Aerial crown-view tile of a tropical tree (Barro Colorado Island, Panama), acquired 20250217:
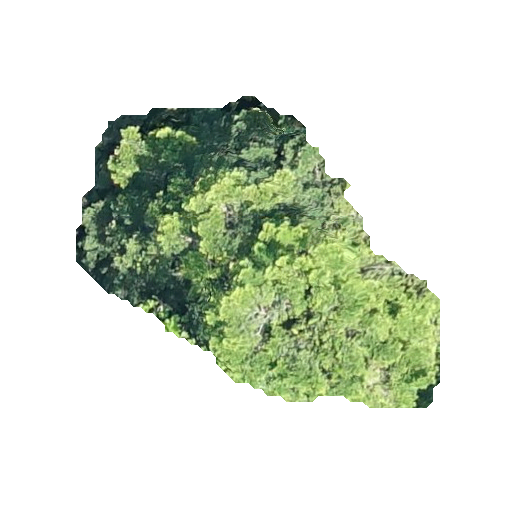
Species: Terminalia amazonia
GBIF accepted scientific name: Terminalia amazonica
Crown area: 108.28 m²